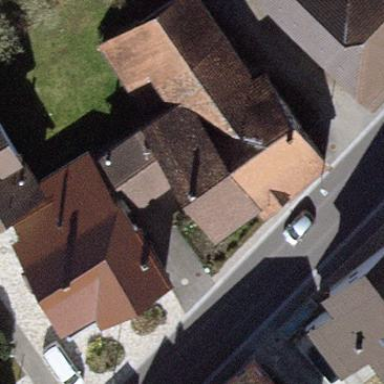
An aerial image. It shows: Gabled roof house.